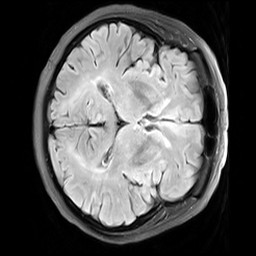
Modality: FLAIR
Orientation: axial
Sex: female
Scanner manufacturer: siemens
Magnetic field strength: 3 T
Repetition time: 10 s
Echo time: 0.09 s